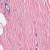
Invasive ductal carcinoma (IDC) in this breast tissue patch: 0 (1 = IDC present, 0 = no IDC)